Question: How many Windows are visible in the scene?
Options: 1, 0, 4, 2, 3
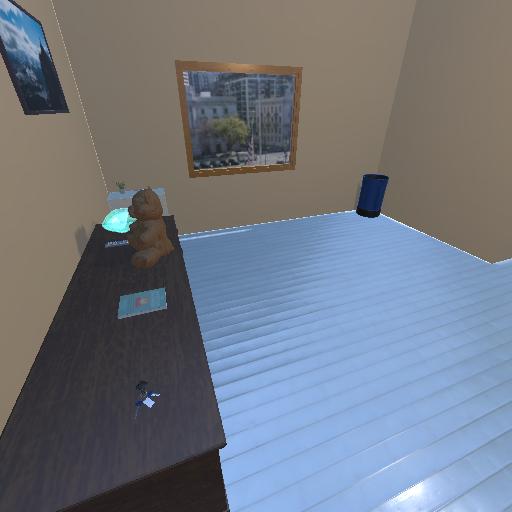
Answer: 1